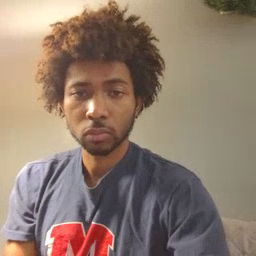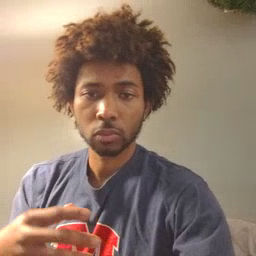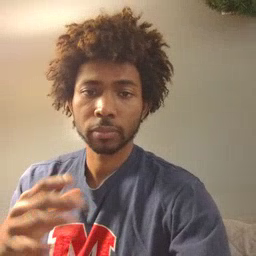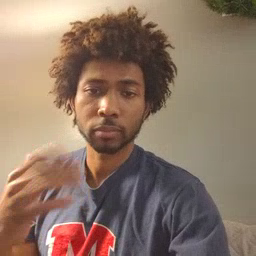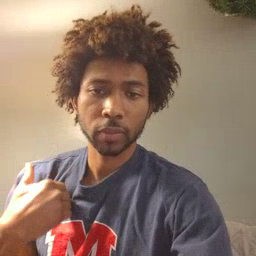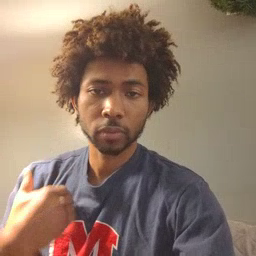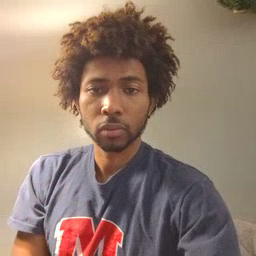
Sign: have